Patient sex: F
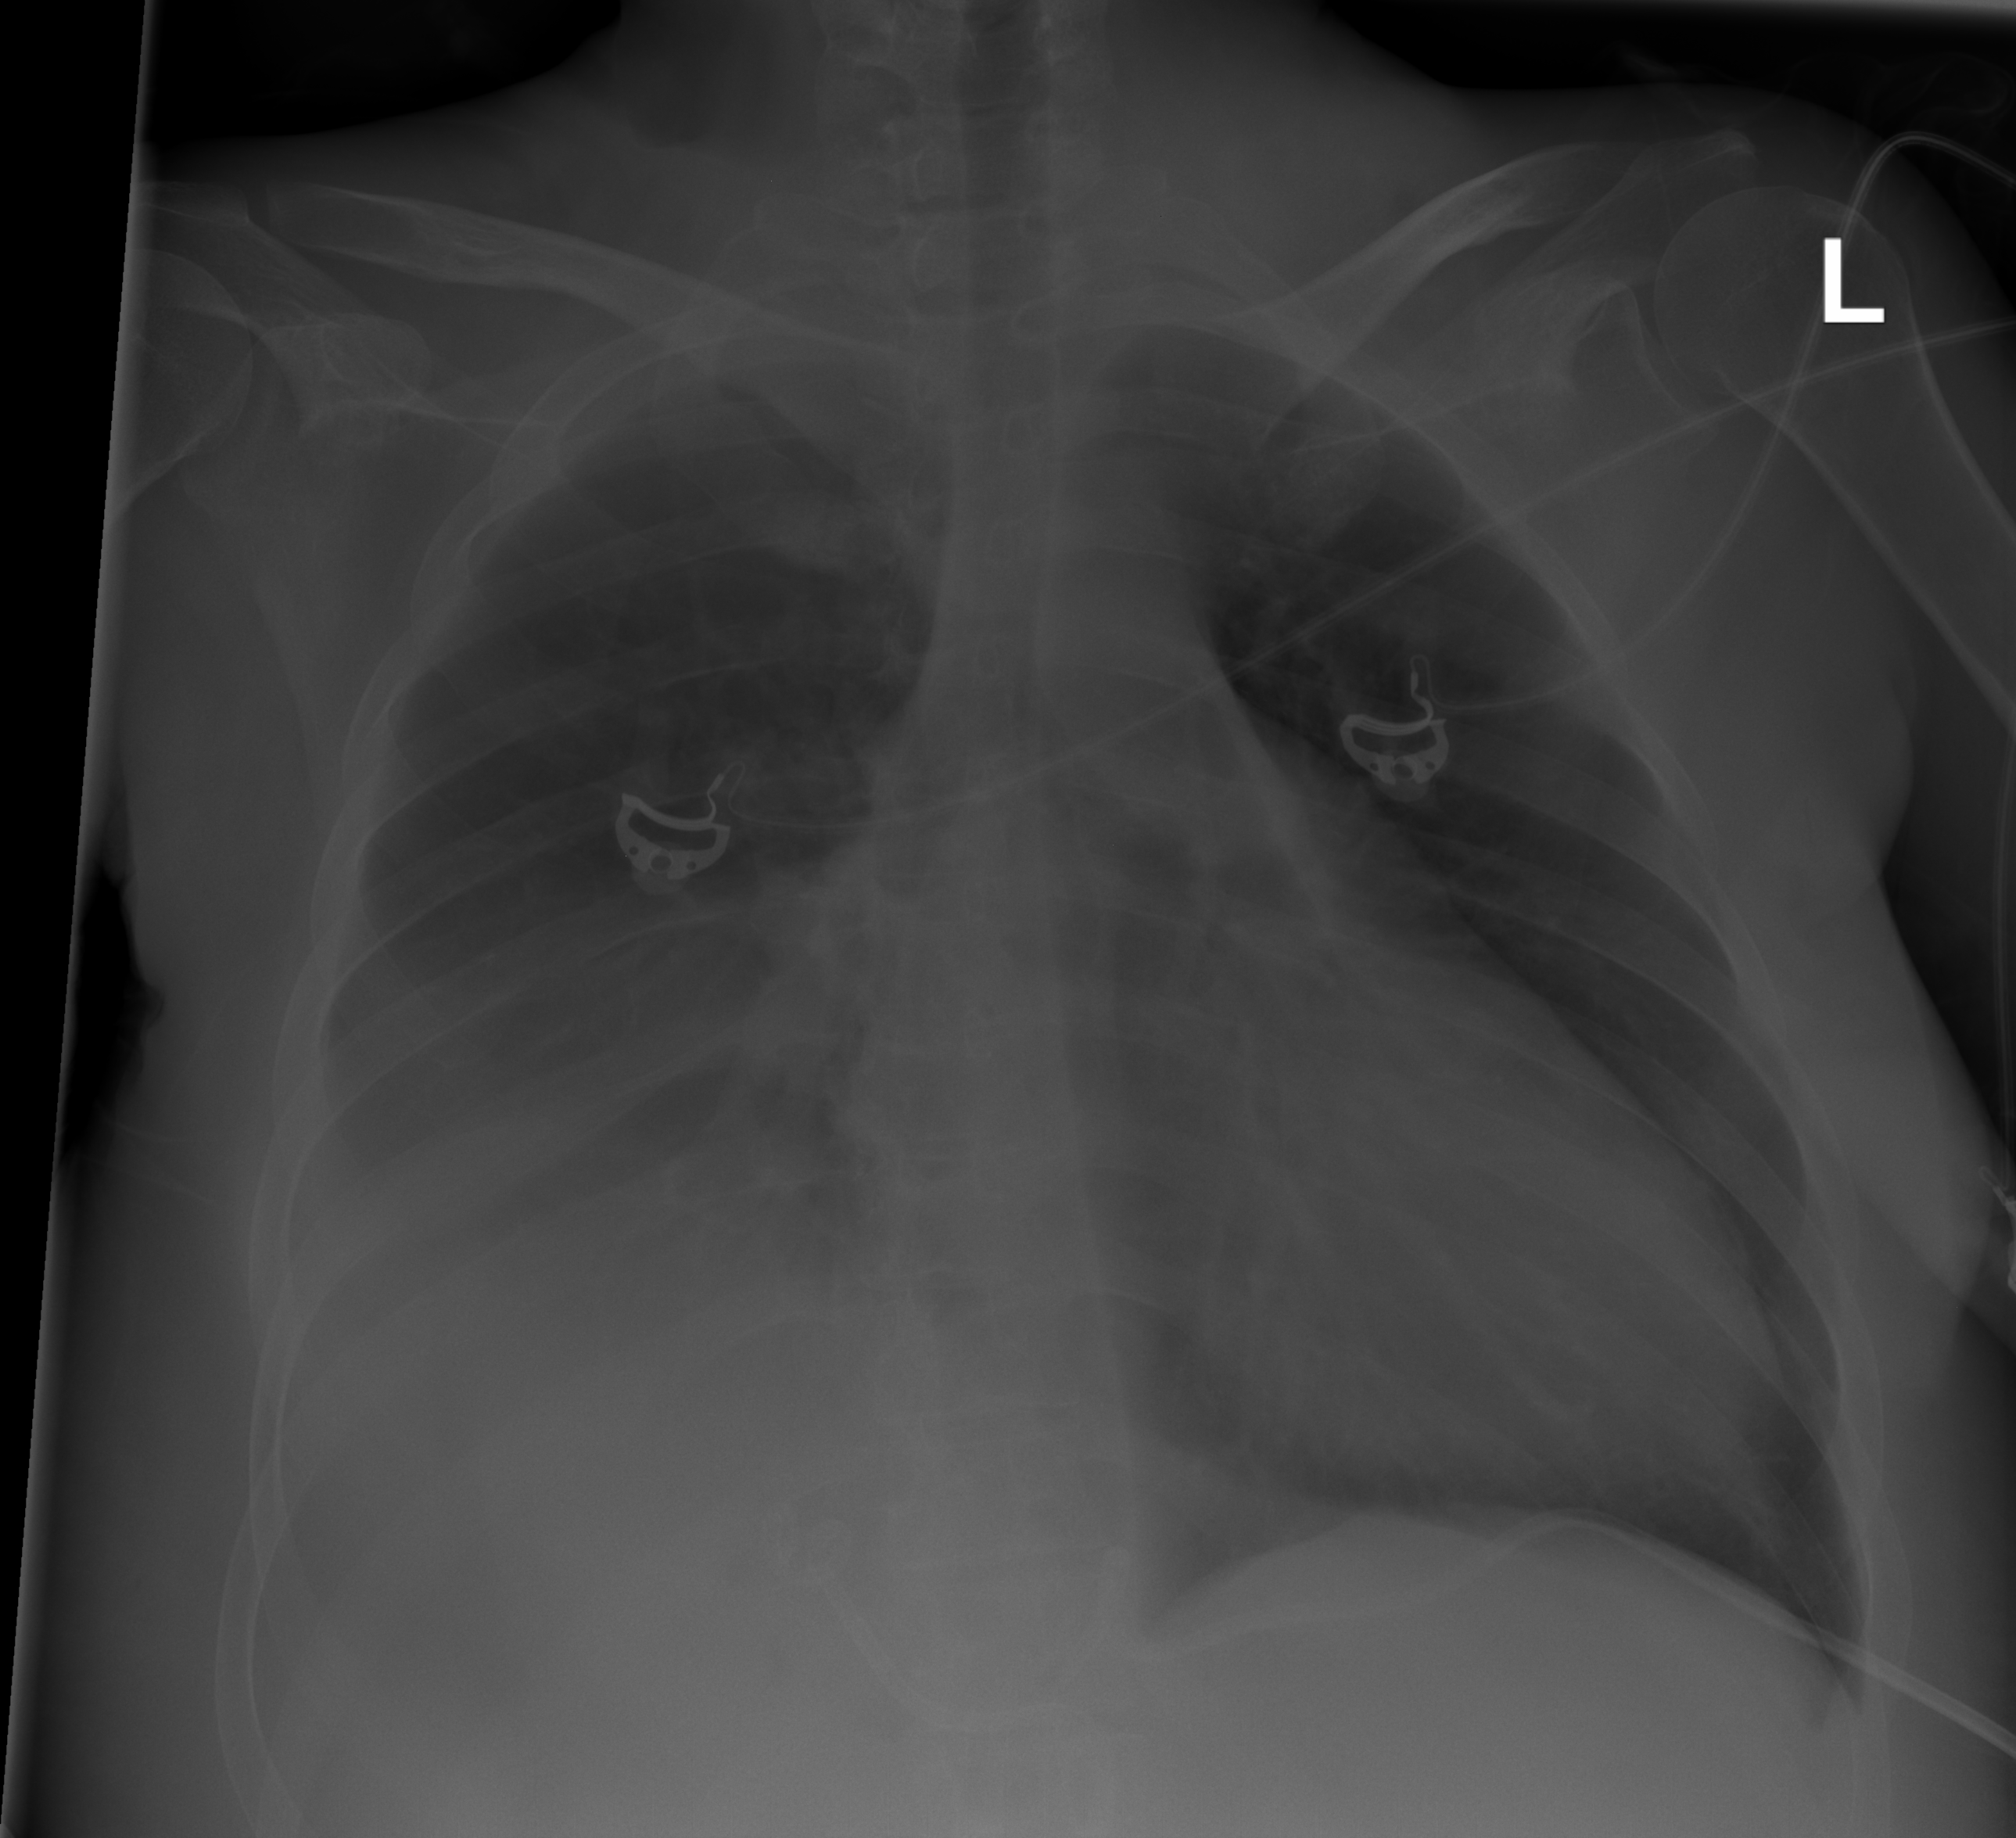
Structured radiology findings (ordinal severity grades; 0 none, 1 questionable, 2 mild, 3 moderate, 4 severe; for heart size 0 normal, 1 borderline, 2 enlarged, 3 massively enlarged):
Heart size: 2
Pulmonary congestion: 0
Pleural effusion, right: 3
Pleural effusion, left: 0
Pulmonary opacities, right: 0
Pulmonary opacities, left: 0
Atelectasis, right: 2
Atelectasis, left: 0